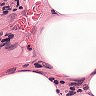
Metastatic tissue present: no